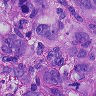
Metastatic tissue present: yes